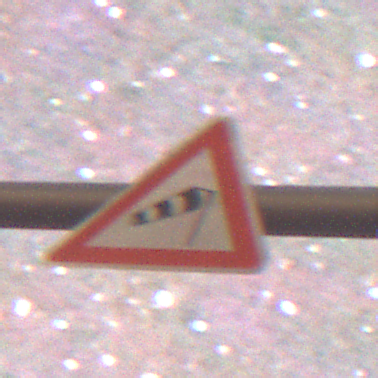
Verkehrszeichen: SeitenwindVonRechts
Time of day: Night
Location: Outdoor (Nature)
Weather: Clear
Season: NotSpecified
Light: Natural